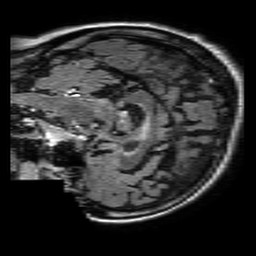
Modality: FLAIR
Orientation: sagittal
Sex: female
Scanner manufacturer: philips
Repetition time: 11 s
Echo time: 0.125 s